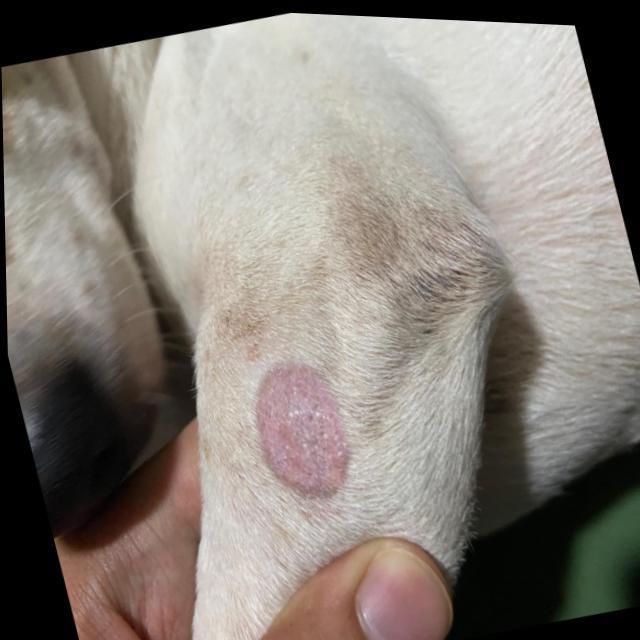
Canine ringworm (Dermatophytosis) — fungal infection caused by Microsporum or Trichophyton. Presents with circular alopecia, scaling, crusting, and broken hairs.